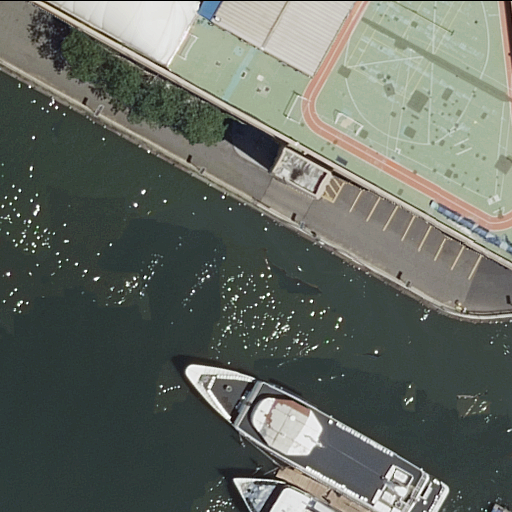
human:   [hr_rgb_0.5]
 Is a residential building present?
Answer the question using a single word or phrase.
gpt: no

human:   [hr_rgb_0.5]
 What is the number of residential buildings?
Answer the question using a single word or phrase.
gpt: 0

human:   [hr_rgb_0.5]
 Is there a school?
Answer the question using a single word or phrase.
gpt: yes

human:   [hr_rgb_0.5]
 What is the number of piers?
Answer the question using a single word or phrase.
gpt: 1

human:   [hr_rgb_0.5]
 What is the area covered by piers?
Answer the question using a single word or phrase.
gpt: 0m2

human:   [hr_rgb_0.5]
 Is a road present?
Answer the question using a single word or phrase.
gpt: yes

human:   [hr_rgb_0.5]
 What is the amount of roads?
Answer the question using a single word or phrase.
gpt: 2

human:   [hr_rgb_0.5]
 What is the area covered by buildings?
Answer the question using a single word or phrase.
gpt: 2703m2

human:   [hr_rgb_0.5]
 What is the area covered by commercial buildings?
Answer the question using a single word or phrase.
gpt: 0m2

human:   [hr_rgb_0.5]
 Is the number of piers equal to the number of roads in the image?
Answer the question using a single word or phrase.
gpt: no

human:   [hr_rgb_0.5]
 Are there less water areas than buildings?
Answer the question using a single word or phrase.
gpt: no

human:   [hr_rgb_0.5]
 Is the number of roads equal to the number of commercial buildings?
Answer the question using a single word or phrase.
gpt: no

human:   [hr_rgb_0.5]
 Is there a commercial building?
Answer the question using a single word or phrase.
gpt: no

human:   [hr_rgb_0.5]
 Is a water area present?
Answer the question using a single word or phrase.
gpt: yes

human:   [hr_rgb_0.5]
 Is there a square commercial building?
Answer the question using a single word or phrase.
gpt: no

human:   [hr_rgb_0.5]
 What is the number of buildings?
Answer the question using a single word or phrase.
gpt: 1

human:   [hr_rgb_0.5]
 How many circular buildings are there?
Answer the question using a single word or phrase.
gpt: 0

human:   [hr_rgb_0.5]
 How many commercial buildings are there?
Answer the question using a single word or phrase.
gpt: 0

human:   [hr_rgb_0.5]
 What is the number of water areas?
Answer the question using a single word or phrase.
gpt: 1

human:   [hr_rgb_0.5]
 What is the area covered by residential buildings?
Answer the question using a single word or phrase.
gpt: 0m2

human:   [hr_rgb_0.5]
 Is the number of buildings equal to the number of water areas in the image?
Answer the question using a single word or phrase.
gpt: yes

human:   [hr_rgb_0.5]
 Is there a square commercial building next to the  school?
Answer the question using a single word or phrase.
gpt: no

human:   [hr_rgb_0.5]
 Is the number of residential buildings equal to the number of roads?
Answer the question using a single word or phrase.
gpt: no

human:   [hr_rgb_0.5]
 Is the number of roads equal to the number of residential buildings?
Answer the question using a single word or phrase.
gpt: no

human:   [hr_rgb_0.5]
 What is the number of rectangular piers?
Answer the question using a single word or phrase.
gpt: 1

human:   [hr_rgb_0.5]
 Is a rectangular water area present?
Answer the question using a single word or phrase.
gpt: no

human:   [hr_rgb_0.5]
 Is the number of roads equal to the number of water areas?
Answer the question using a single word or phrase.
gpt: no

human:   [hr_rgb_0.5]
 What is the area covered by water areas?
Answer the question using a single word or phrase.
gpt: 6236m2

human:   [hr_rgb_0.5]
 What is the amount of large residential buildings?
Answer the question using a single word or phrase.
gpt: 0

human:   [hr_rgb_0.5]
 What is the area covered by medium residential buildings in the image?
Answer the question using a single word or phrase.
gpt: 0m2

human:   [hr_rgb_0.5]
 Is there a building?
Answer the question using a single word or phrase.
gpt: yes

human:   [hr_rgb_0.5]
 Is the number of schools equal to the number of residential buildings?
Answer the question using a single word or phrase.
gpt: no

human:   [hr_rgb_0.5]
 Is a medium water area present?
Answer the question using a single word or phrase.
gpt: no

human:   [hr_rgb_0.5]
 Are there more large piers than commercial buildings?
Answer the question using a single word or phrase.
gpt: no

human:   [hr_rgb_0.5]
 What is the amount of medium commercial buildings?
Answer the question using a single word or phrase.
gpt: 0

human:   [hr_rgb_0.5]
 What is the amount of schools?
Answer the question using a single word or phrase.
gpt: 1

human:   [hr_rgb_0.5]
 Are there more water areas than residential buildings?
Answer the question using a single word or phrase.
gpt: yes

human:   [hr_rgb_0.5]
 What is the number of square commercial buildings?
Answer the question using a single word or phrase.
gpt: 0

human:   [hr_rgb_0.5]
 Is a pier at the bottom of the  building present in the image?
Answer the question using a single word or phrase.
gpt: yes

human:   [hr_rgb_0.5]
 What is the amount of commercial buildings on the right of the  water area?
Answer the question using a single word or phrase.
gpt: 0

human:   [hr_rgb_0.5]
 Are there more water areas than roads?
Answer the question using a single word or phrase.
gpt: no

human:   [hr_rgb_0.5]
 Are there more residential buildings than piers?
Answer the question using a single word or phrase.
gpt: no

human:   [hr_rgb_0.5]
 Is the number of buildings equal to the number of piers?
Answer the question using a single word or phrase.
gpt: yes

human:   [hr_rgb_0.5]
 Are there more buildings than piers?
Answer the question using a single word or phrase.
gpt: no

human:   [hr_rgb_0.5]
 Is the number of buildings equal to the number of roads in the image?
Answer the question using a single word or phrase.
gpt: no

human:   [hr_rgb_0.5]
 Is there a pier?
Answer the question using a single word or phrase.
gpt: yes

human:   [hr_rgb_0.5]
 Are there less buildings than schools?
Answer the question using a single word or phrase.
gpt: no

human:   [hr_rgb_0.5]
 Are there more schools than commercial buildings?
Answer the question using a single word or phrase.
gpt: yes

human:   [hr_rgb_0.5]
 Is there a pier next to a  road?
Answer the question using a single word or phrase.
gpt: yes

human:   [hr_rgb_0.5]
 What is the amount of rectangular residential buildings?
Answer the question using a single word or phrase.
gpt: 0

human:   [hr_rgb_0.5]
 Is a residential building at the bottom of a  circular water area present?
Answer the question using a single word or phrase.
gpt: no

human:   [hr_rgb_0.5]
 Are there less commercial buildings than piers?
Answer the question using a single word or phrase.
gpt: yes

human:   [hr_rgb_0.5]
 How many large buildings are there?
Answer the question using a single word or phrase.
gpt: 1

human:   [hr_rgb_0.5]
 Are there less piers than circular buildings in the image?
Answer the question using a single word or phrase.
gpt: no

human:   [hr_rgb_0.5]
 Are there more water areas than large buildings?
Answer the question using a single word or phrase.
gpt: no

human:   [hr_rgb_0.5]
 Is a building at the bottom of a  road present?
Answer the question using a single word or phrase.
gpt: no

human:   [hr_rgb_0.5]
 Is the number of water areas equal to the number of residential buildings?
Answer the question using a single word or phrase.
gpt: no

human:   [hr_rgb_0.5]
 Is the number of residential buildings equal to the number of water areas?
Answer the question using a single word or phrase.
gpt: no

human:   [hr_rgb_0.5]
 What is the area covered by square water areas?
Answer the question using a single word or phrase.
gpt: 0m2

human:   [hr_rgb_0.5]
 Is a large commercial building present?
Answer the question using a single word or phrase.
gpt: no

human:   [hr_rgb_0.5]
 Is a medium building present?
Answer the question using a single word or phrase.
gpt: no

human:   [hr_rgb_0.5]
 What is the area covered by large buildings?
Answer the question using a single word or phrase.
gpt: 2703m2

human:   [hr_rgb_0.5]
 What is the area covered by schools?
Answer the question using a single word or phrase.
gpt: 2703m2

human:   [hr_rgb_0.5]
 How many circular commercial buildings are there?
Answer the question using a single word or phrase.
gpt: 0